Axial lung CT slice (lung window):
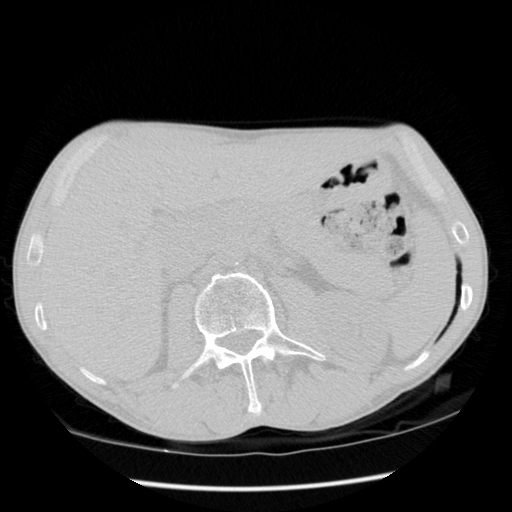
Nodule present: no